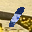
Label: 1